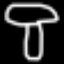
Label: mushroom